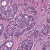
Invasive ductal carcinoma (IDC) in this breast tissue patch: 1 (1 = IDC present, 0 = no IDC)